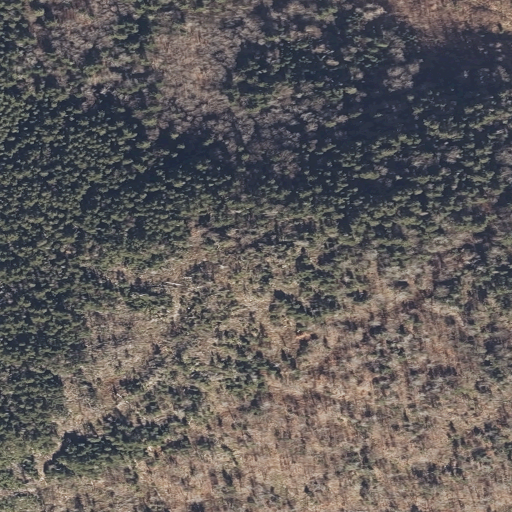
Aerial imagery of mountain in Maine named Parker Hill containing evergreen forest, mixed forest, shrub, and deciduous forest